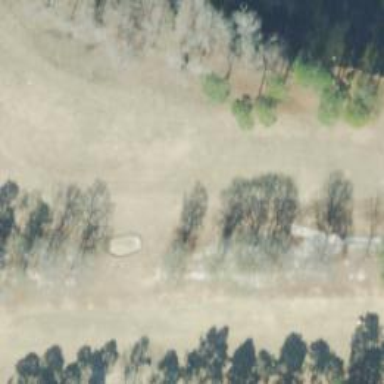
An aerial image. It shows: Grassy area designated as golf fairway.